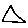
Label: triangle